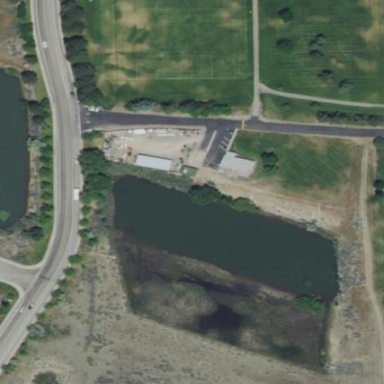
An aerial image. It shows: There is small pond inside the Simplot Sports Complex. It is natural water feature.